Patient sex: M
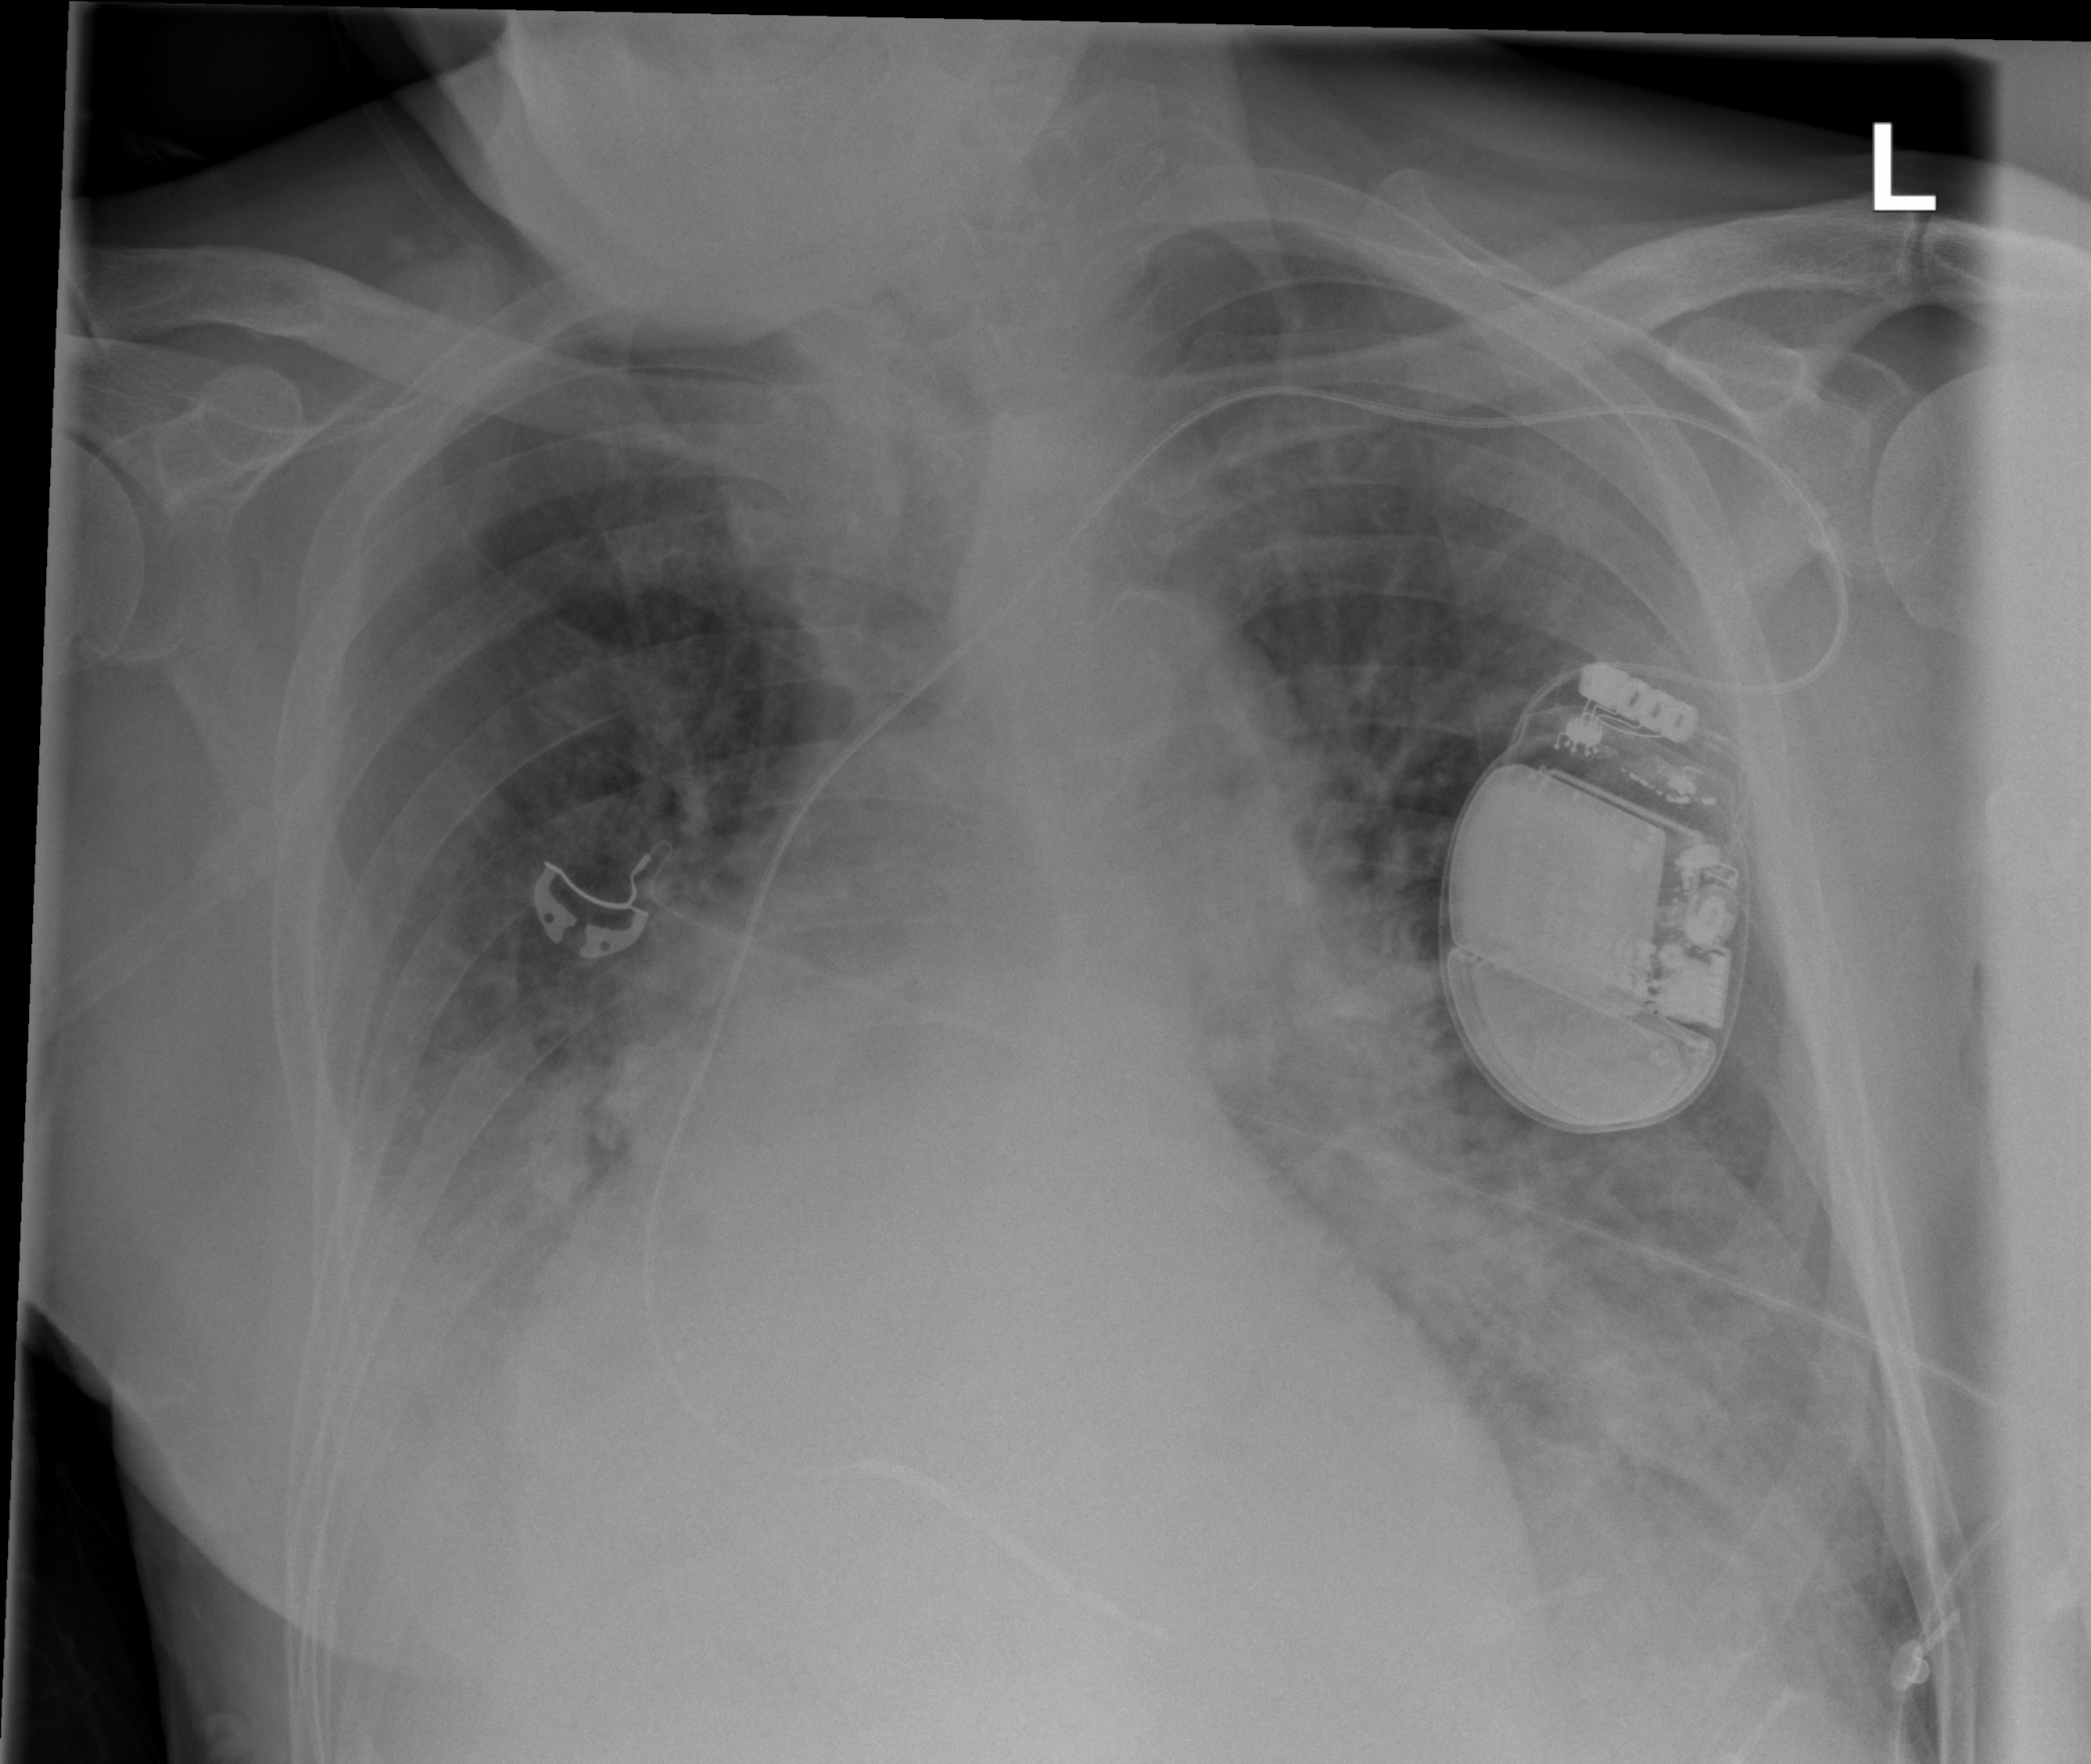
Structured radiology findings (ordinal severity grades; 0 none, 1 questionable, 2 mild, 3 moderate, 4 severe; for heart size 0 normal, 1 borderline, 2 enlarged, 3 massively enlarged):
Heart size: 2
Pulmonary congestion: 3
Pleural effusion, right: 3
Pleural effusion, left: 3
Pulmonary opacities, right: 3
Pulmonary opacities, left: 3
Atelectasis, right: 3
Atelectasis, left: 2